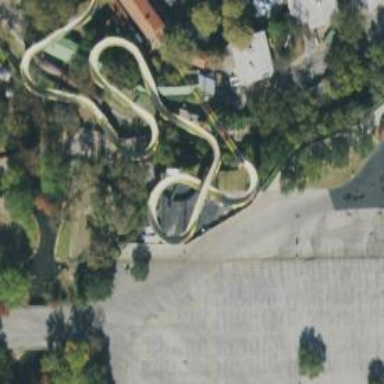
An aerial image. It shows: Bridge leading to roller coaster attraction.